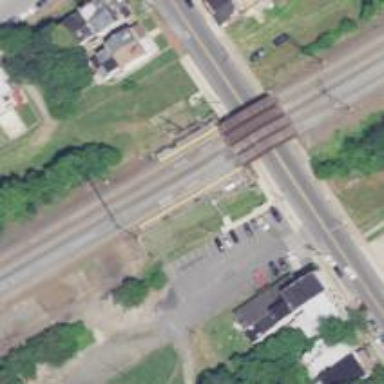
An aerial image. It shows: Bridge with electrified railway tracks featuring contact line.